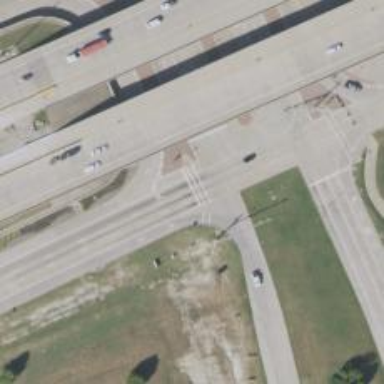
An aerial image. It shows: Secondary road with frontage road alongside.